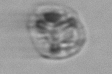
Label: Amoeba